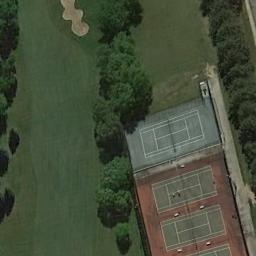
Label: tennis_court